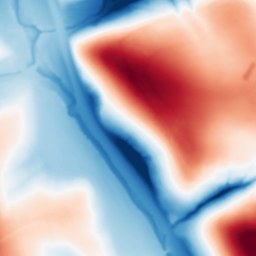
Category: multiscale
Decomposition family: dog
Decomposition parameters: sigma_low: 1
sigma_high: 50
Upsampling method: edge_directed
Upsampling parameters: scale: 2
Upsampling scale: 2